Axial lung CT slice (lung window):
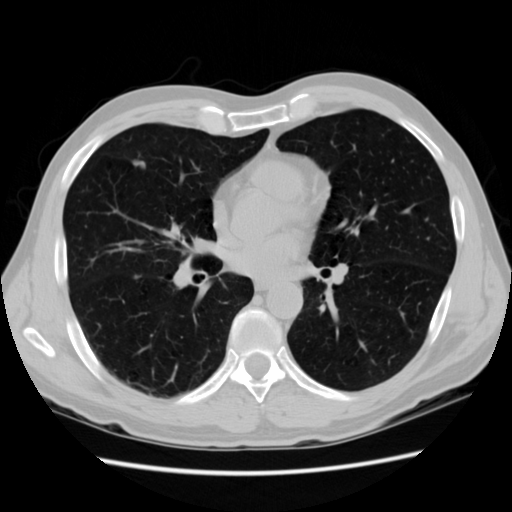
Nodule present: yes
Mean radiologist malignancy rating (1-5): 3